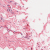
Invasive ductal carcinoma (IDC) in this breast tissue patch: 0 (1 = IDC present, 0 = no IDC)